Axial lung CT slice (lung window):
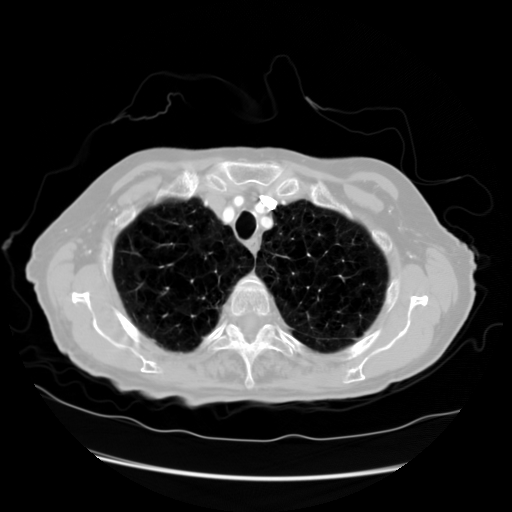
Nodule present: no